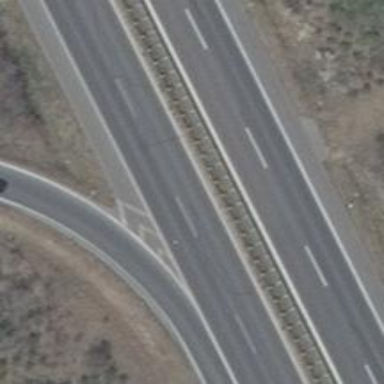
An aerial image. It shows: Trunk motorroad.